Question: I want to get each 'portfolio_box_13' div on their own line at 100% width. Currently, two divs share a line (using a wrapper) at 50%. I would like both divs within the wrapper to be the same height.
I am creating a layout for mobile, so I do not want to modify the HTML if possible.
<URL>.
I have tried setting the width to 100%, but then the colored div takes up a majority of the width.
I want it to display red div on one line, and pink div below it. See image for example.

'''
<div class="portfolio_wrap">
<div class="portfolio_box_13 red">
</div>
<div class="portfolio_box_13 pink">
<p>Lorem ipsum dolor sit amet, consectetur adipiscing elit. Sed sed aliquet magna. Proin vitae lectus ac sem auctor tempor ut gravida velit. Nullam condimentum neque ac erat condimentum gravida. Maecenas sodales leo elit, a laoreet ligula consequat sed."</p>
</div>
</div>
<div class="portfolio_wrap">
<div class="portfolio_box_13 green">
</div>
<div class="portfolio_box_13 lightgreen">
<p>Lorem ipsum dolor sit amet, consectetur adipiscing elit. Sed sed aliquet magna. Proin vitae lectus ac sem auctor tempor ut gravida velit. Nullam condimentum neque ac erat condimentum gravida. Maecenas sodales leo elit, a laoreet ligula consequat sed."</p>
</div>
</div>
<div class="portfolio_wrap">
<div class="portfolio_box_13 blue">
</div>
<div class="portfolio_box_13 lightblue">
<p>Lorem ipsum dolor sit amet, consectetur adipiscing elit. Sed sed aliquet magna. Proin vitae lectus ac sem auctor tempor ut gravida velit. Nullam condimentum neque ac erat condimentum gravida. Maecenas sodales leo elit, a laoreet ligula consequat sed."</p>
</div>
</div>
'''
'''
.portfolio_wrap {
width: 100%;
height: 33.4%;
display: table;
}
.portfolio_box_13 {
width: 50%;
height: 100%;
display: table-cell;
vertical-align: middle;
overflow:hidden;
}
'''
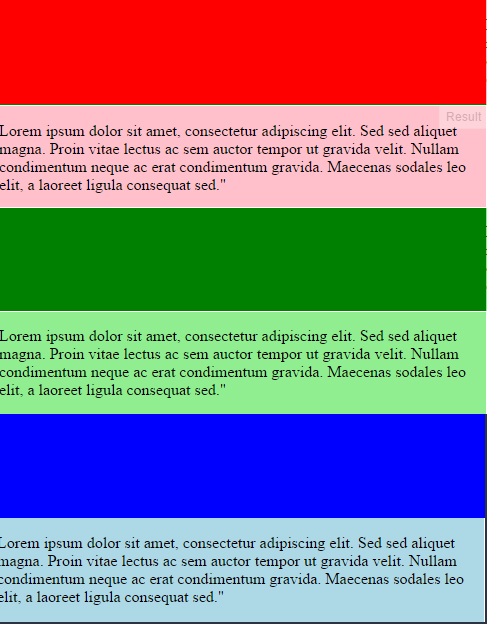
Answer: Restructure your HTML.
I would recode the mark-up so your above '' blocks have one shared selector / class '.solidbox'
..and then your text content have one shared class specific to this '.textbox' selector and then you just set 'width: 100%;' to both and 'display:inline-block;'
<URL>
---
'''
.solidbox {
// this is your solid box
}
.textbox {
// this is your text content box
}
.red {
// this is your colored backgrounds
}
'''
simply set 'height:' to '100%;' and use a 'min-height: 50px; // sample number' with it!